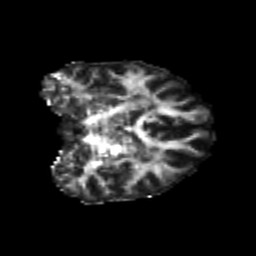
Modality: FA
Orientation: coronal
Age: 26
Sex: female
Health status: healthy
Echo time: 0.074 s